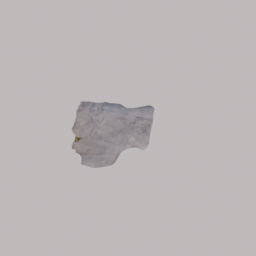
Label: architecture